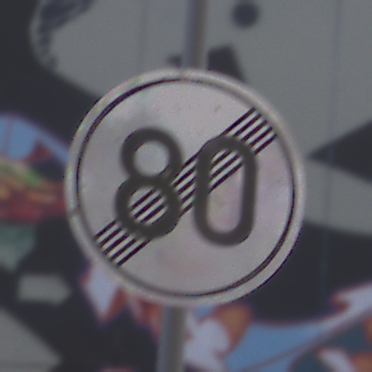
Verkehrszeichen: EndeGeschwindigkeit80
Umgebung: Outdoor, Urban
Tageszeit: MorningAfternoon
Wetter: PartlyCloudy
Licht: Natural
Jahreszeit: NotSpecified
Kontrast: LowContrast